The image is a wavelet scalogram (time versus scale/frequency) of a rolling-element bearing's vibration signal. Classify the bearing condition as one of: normal, inner_race, outer_race, ball.
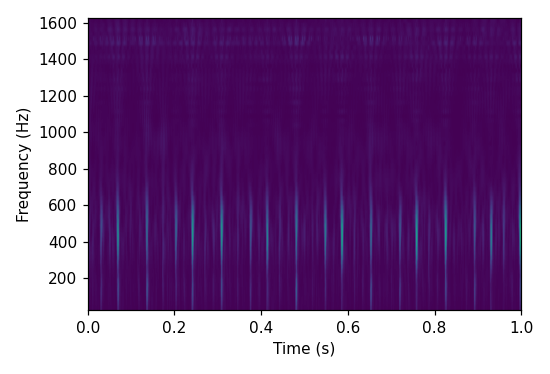
Answer: outer_race